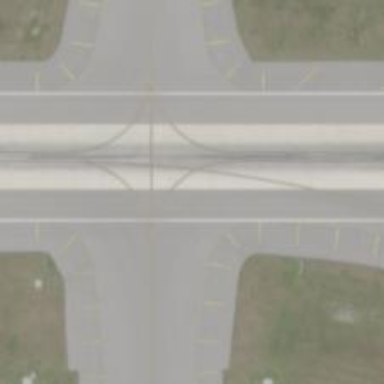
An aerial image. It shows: Image of taxiway at airport.